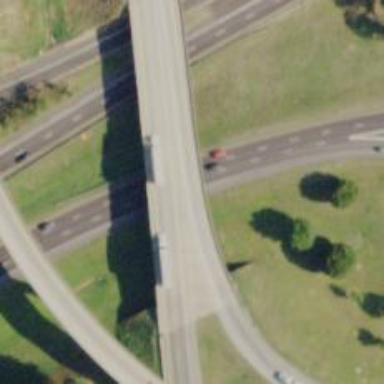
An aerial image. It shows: Motorway link bridge.